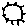
Label: sun